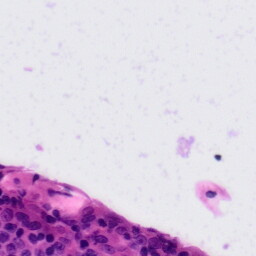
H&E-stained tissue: Tonsil